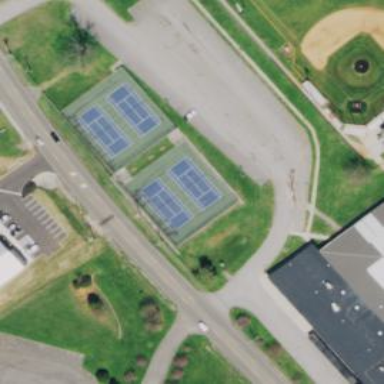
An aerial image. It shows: Tennis court on the leisure land pitch.